Question: I'm trying to plot the decibel values of sound on a graph(CPScatterPlot) using coreplot. But the problem is I'm getting the graph with a line that is perpendicular for Y axis, and it's moving up and down on the Y axis with respect to the changes in the decibel values. I need to plot a graph like this.
here is my code:
'
'''
-(void) generateDataSamples
{
samples = [[NSMutableArray alloc]initWithCapacity:NUM_SAMPLES];
for (int i=0; i < NUM_SAMPLES; i++)
{
// peakVal is a variable that holds the decibel value
NSDictionary *sample = [NSDictionary dictionaryWithObjectsAndKeys:
[NSNumber numberWithDouble:peakVal],Y_VAL,nil];
[samples addObject:sample];
}
}
-(NSUInteger)numberOfRecordsForPlot:(CPPlot *)plot;
{
return [samples count];
}
-(NSNumber *)numberForPlot:(CPPlot *)plot field:(NSUInteger)fieldEnum
recordIndex:(NSUInteger)index{
NSDictionary *sample = [samples objectAtIndex:index];
NSDecimalNumber *num = [NSDecimalNumber zero];
if (fieldEnum == CPScatterPlotFieldX)
{
num = (NSDecimalNumber *) [NSDecimalNumber numberWithInt:index + 1];
}
else if (fieldEnum == CPScatterPlotFieldY)
{
return [sample valueForKey:Y_VAL];
}
return num;
}
'''
So, what should I do to get a graph as in the figure above? Please help me, I'm new on here.
And one more, as you can in the above picture, the Y axis labels are placed inside the plot area, how it can be done?
Here is my entire code, please suggest the modifications:
'''
#import "MicBlowViewController.h"
#import "SecondVC.h"
#define DBOFFSET -74.0
#define START_POINT 0.0
#define END_POINT 100.0
#define NUM_SAMPLES 200.0
#define MAX_PEAK 100.0
#define X_VAL @"X_VAL"
#define Y_VAL @"Y_VAL"
#define S_VAL @"S_VAL"
@implementation MicBlowViewController
@synthesize avgLabel, peakLabel,absValue,pageControl;
-(void)reloadData
{
if(!graph)
{
//setting graph
double xAxisStart = START_POINT;
double xAxisLength = END_POINT - START_POINT;
double maxY = 100;//[[samples valueForKeyPath:@"@max.Y_VAL"] doubleValue];
double yAxisStart = START_POINT;
double yAxisLength = maxY+3;
xVal=START_POINT+0.1;
hostingView = [[CPGraphHostingView alloc] initWithFrame:CGRectMake(0, 79, 320, 361)];
[self.view addSubview:hostingView];
graph = [[CPXYGraph alloc] initWithFrame:CGRectMake(0, 79, 320, 361)];
hostingView.hostedGraph = graph;
CPTheme *theme = [CPTheme themeNamed:kCPDarkGradientTheme];
[graph applyTheme:theme];
graph.paddingTop = 0.0;
graph.paddingBottom = 0.0;
graph.paddingLeft = 0.0;
graph.paddingRight = 0.0;
[[graph defaultPlotSpace] setAllowsUserInteraction:TRUE];
CPXYAxisSet *axisSet = (CPXYAxisSet *)graph.axisSet;
axisSet.yAxis.labelOffset=0.1;
CPXYAxis *x = axisSet.xAxis;
x.majorIntervalLength = CPDecimalFromDouble(10.0);
x.orthogonalCoordinateDecimal = CPDecimalFromInteger(0);
x.minorTicksPerInterval = 1;
CPXYAxis *y = axisSet.yAxis;
y.majorIntervalLength=CPDecimalFromDouble(10.0);
y.orthogonalCoordinateDecimal = CPDecimalFromInteger(0);
y.minorTicksPerInterval = 1;
y.tickDirection = CPSignPositive;
y.labelAlignment = CPAlignmentLeft;
y.alternatingBandFills = [NSArray arrayWithObjects:[[CPColor whiteColor] colorWithAlphaComponent:0.1], [NSNull null], nil];
CPXYPlotSpace *plotSpace = (CPXYPlotSpace *)graph.defaultPlotSpace;
plotSpace.xRange = [CPPlotRange plotRangeWithLocation:CPDecimalFromDouble(xAxisStart)
length:CPDecimalFromDouble(xAxisLength)];
plotSpace.yRange = [CPPlotRange plotRangeWithLocation:CPDecimalFromDouble(yAxisStart)
length:CPDecimalFromDouble(yAxisLength)];
CPScatterPlot *dataSourceLinePlot = [[CPScatterPlot alloc] init];
dataSourceLinePlot.dataSource = self;
//[dataSourceLinePlot insertDataAtIndex:[samplesY count]-1 numberOfRecords:1];
CPMutableLineStyle *lineStyle = [[dataSourceLinePlot.dataLineStyle mutableCopy] autorelease];
lineStyle.lineWidth = 2.f;
lineStyle.lineColor = [CPColor cyanColor];
dataSourceLinePlot.dataLineStyle = lineStyle;
[graph addPlot:dataSourceLinePlot];
[dataSourceLinePlot release];
[graph release];
[hostingView release];
}
}
- (void)generateData
{
// if (plotData == nil) {
NSMutableArray *contentArray = [NSMutableArray array];
for (NSUInteger i = 0; i < 200; i++) {
//double test = (double)[peakLabel.text doubleValue];
absValue.text =[NSString stringWithFormat:@"%.2f",peakVal];
id x = [NSDecimalNumber numberWithDouble:1.0 + i ];
id y = [NSDecimalNumber numberWithDouble:peakVal * rand()/(double)RAND_MAX + 0.05];
[contentArray addObject:[NSMutableDictionary dictionaryWithObjectsAndKeys:x, @"x", y, @"y", nil]];
}
plotData = [contentArray retain];
//}
}
-(NSUInteger)numberOfRecordsForPlot:(CPPlot *)plot ;
{
return [plotData count];
}
-(NSNumber *)numberForPlot:(CPPlot *)plot field:(NSUInteger)fieldEnum
recordIndex:(NSUInteger)index;
{
NSNumber *num = [[plotData objectAtIndex:index] valueForKey:(fieldEnum == CPScatterPlotFieldX ? @"x" : @"y")];
if (fieldEnum == CPScatterPlotFieldY) {
num = [NSNumber numberWithDouble:[num doubleValue]];
}
return num;
}
- (void)viewDidLoad {
[super viewDidLoad];
pageControl = [[UIPageControl alloc]init];
[pageControl addTarget:self action:@selector(changePage) forControlEvents:UIControlEventValueChanged];
samplesY = [[NSMutableArray alloc]init];
//checking for sound
NSURL *url = [NSURL fileURLWithPath:@"/dev/null"];
NSDictionary *settings = [NSDictionary dictionaryWithObjectsAndKeys:
[NSNumber numberWithFloat: 44100.0], AVSampleRateKey,
[NSNumber numberWithInt: kAudioFormatAppleLossless], AVFormatIDKey,
[NSNumber numberWithInt: 1], AVNumberOfChannelsKey,
[NSNumber numberWithInt: AVAudioQualityMax], AVEncoderAudioQualityKey,
nil];
NSError *error;
recorder = [[AVAudioRecorder alloc] initWithURL:url settings:settings error:&error];
if (recorder) {
[recorder prepareToRecord];
recorder.meteringEnabled = YES;
[recorder record];
levelTimer = [NSTimer scheduledTimerWithTimeInterval: 0.03 target: self selector: @selector(levelTimerCallback:) userInfo: nil repeats: YES];
}// else
//NSLog([error description]);
}
- (void)levelTimerCallback:(NSTimer *)timer {
// getting decibel values....
[recorder updateMeters];
const double ALPHA = 0.05;
double peakPowerForChannel = pow(10, (0.05 * [recorder peakPowerForChannel:0]));
lowPassResults = ALPHA * peakPowerForChannel + (1.0 - ALPHA) * lowPassResults;
NSLog(@"Average input: %f Peak input: %f Low pass results: %f",
[recorder averagePowerForChannel:0], [recorder peakPowerForChannel:0], lowPassResults);
peakval=fabs([recorder peakPowerForChannel:0]);
double avgval=fabs([recorder averagePowerForChannel:0]);
peakVal=MAX_PEAK - peakval;
avgVal=MAX_PEAK - avgval;
NSLog(@"First: %.2f",peakVal);
avgLabel.text=[NSString stringWithFormat:@"%.2f",avgVal];
peakLabel.text=[NSString stringWithFormat:@"%.2f",peakVal];
if (lowPassResults < 0.95)
NSLog(@"Mic blow detected: %d",lowPassResults);
[self generateData];
[self reloadData];
}
- (IBAction) changePage:(id)sender{
SecondVC *vc = [[SecondVC alloc]init];
vc.modalTransitionStyle = UIModalTransitionStyleFlipHorizontal;
[self presentModalViewController:vc animated:YES];
[vc release];
}
- (void)dealloc {
[peakLabel.text release];
[avgLabel.text release];
[samples release];
[levelTimer release];
[recorder release];
[super dealloc];
}
@end
'''
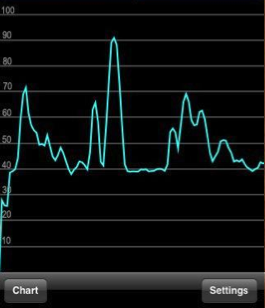
Answer: It looks like you're using the same 'peakVal' for every data point. Check the '-generateDataSamples' method and make sure you're storing the correct values in the 'samples' array. If you already have the data in an array, you can skip that method completely and just do the lookup by index in '-numberForPlot:field:recordIndex:'.
Also, check the 'xRange' and 'yRange' on the plot space to make sure they fit your data. Remember that plot ranges are like NSRange--they are created using a starting location and length, not start and end values.
To move the labels to the right side of the y-axis, use 'yAxis.tickDirection = CPTSignPositive;'.
Don't call '-generateDataSamples' every time you get new data. Instead, add the new value to the 'samples' array. Don't forget to initialize the array before using it for the first time.
'''
NSDictionary *sample = [NSDictionary dictionaryWithObjectsAndKeys:
[NSNumber numberWithDouble:peakVal],Y_VAL,nil];
[samples addObject:sample];
'''
Once the data is in the array, tell Core Plot to load only the new point. This will be faster than reloading all of the data every time you update.
'''
[myScatterPlot insertDataAtIndex:(samples.count - 1)
numberOfRecords:1];
'''
You can use the CPTPlot method '-deleteDataInIndexRange:' to remove old data points if you don't need to keep all of the history in the graph. Don't forget to remove the corresponding point from the 'samples' array also.